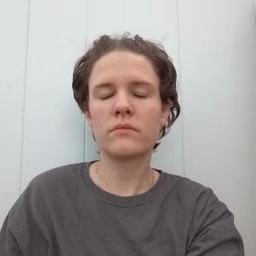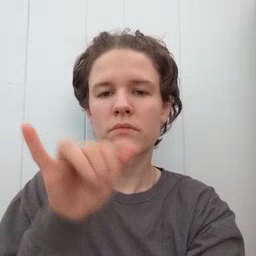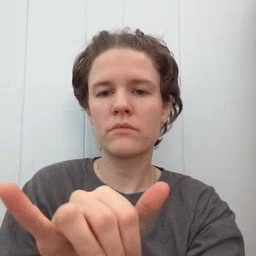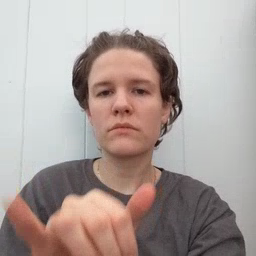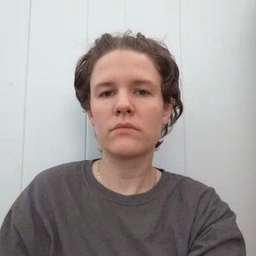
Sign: stay